Question: I have done the authorisation step of <URL>, and the app comes to the screenshot:
---

But the 'close' button does not respond, and no where to use the authorised PIN.
Because it is not finally authorised, the methods like
'''
- (void)linkedInEngine:(RDLinkedInEngine *)engine requestSucceeded:(RDLinkedInConnectionID *)identifier withResults:(id)results {
NSLog(@"++ LinkedIn engine reports success for connection %@
%@", identifier, results);
}
- (void)linkedInAuthorizationControllerSucceeded:(RDLinkedInAuthorizationController *)controller {
NSLog(@"Authentication succeeded.");
NSLog(@"Fetching current user's profile on connection %@", [controller.engine profileForCurrentUser]);
[rdEngine updateStatus:@"when can you update me??"];
}
'''
do not run.
So the LinkedIn API is stuck there.
Anyone find the problem and solution please?
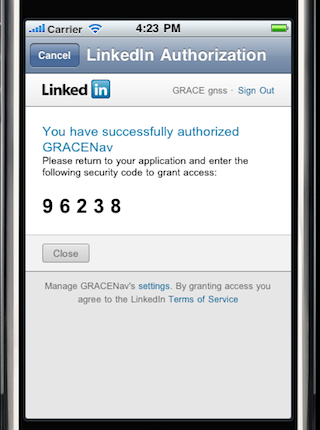
Answer: The application will require you to fill in your API and Secret keys from LinkedIn. Your
app should be designated as a mobile application, and the OAuth Redirect URL be set to:
<URL>